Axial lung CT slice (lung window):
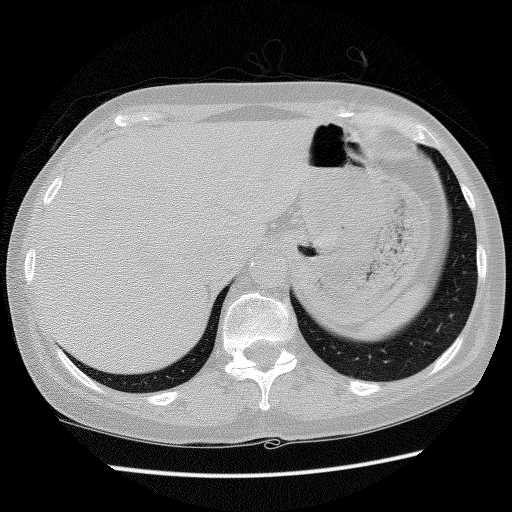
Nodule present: no